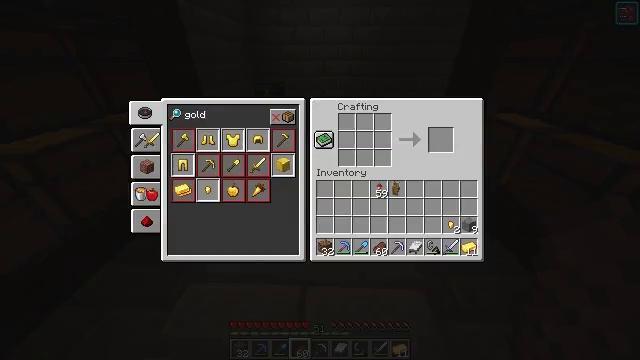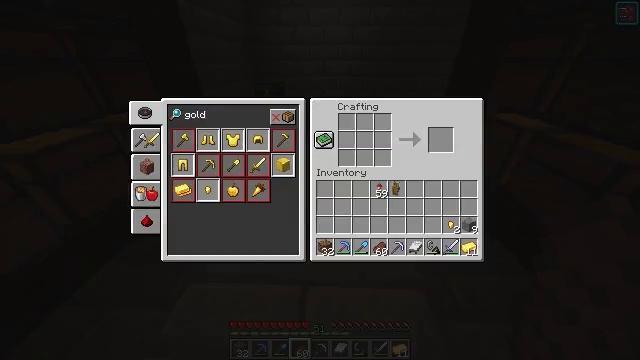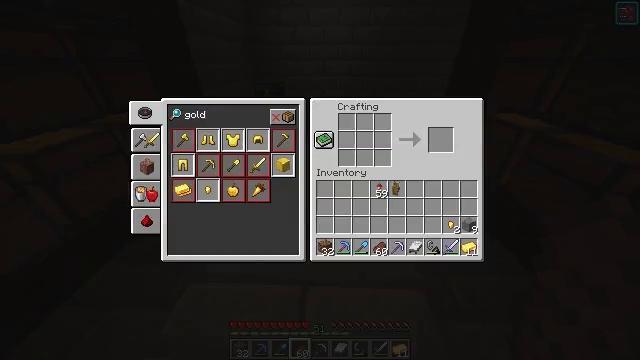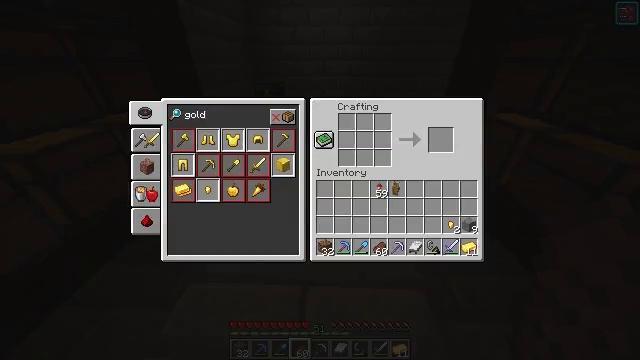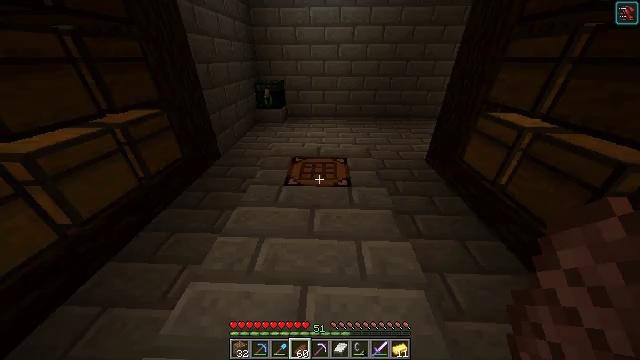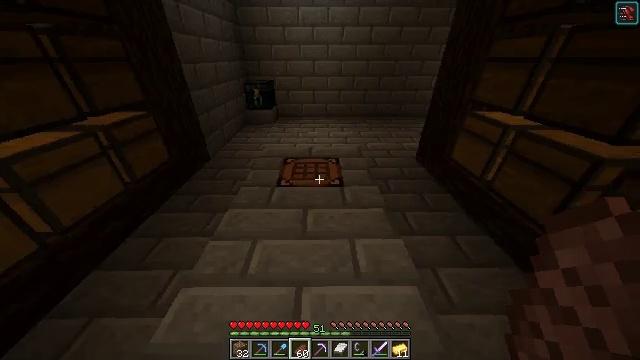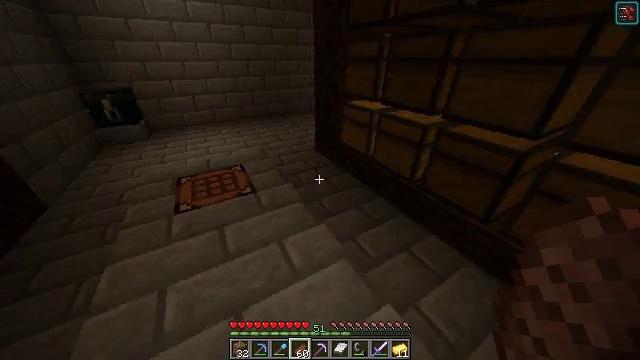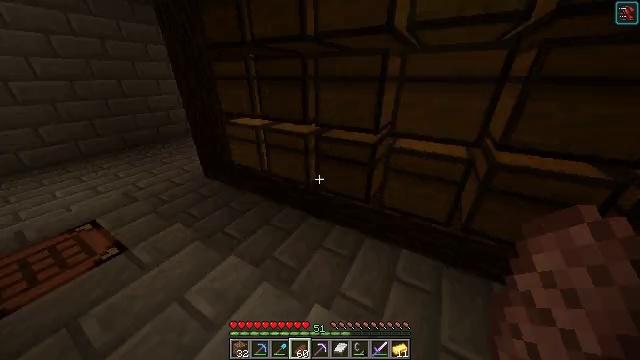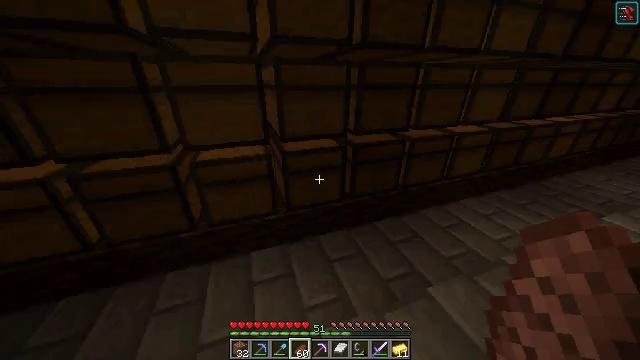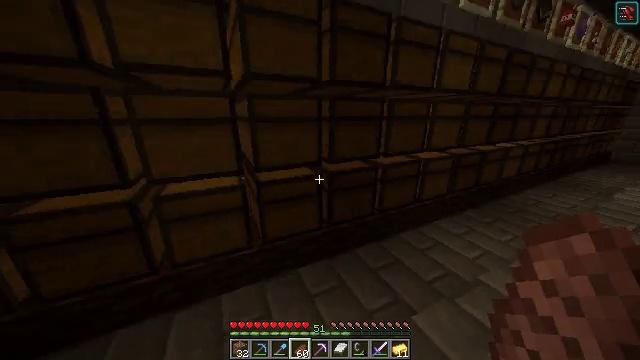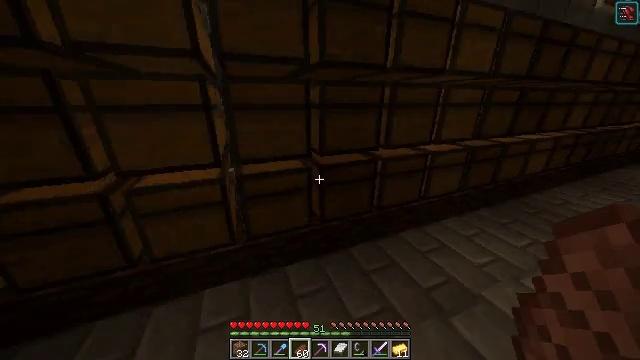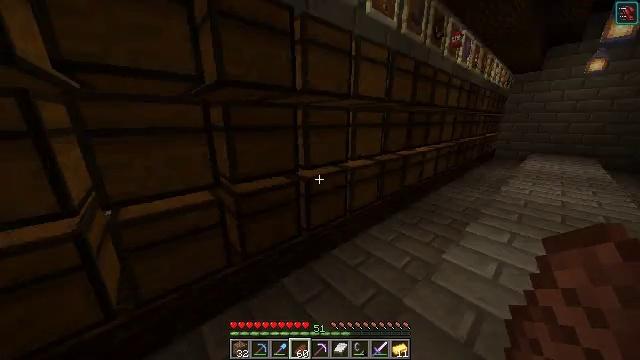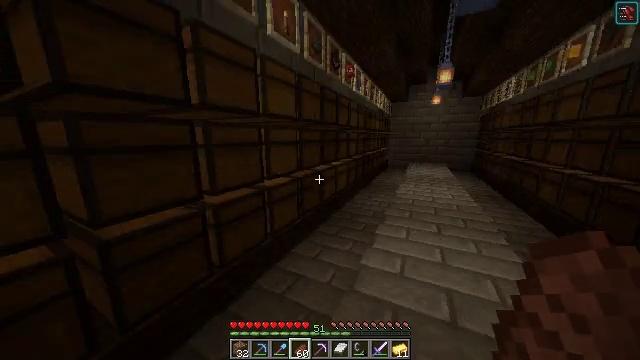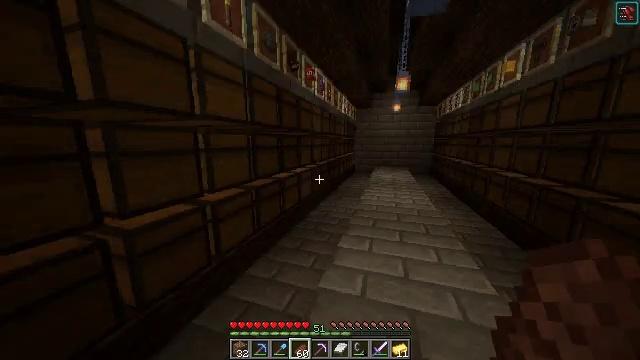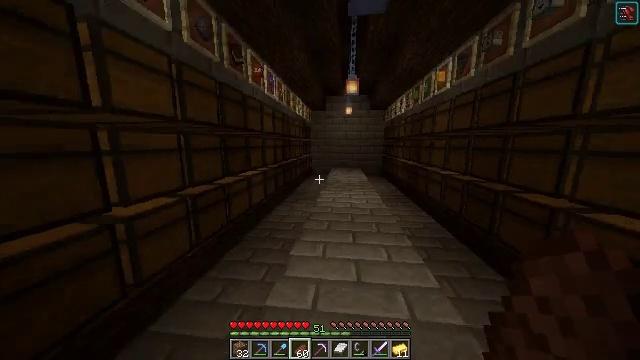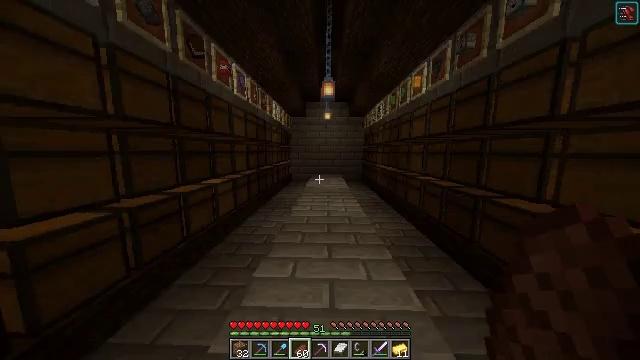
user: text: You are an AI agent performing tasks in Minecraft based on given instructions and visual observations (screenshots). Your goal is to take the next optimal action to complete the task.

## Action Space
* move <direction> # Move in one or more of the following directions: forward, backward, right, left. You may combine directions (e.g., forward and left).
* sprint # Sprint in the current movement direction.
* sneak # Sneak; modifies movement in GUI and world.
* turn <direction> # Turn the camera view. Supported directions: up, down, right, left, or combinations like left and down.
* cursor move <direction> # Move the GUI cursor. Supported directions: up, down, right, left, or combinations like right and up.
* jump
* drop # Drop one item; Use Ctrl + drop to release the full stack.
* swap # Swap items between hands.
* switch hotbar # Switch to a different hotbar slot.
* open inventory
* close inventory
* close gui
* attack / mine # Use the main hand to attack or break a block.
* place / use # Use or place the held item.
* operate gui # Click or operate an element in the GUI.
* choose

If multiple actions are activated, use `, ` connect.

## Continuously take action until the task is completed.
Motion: motion action
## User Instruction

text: Use 9 gold ingots to craft a gold block.
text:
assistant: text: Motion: sneak, open gui
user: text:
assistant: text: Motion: sneak
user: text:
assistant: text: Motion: sneak
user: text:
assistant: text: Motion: sneak
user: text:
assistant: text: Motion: turn right, close gui
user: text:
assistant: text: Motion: turn right
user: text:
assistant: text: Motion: move right, turn right and up
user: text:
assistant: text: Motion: move right, turn right and up
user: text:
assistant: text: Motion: move forward and move right, turn right and up
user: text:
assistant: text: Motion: move forward and move right, turn left and down
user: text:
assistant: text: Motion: move forward and move right, turn right and up
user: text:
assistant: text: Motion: move forward and move right, turn right and up
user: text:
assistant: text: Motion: move forward and move right, turn right and up
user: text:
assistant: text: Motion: move forward and move right, turn right
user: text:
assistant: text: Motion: move forward, turn right and up
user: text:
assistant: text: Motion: turn right
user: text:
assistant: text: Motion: move forward
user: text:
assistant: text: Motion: move forward
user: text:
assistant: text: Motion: no_op
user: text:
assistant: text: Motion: move forward
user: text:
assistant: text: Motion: move forward
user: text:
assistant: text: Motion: move forward
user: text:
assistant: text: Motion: move forward
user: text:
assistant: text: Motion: move forward
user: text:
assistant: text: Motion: move forward
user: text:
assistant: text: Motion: move forward
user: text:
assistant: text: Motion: move forward
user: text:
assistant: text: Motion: move forward, turn left
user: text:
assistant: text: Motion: move forward and move right, turn left
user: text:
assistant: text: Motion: move forward and move right, turn left